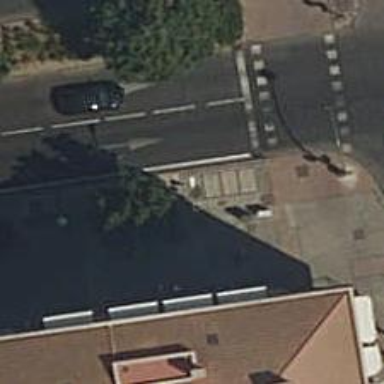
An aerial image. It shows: Bus stop with shelter. It is platform for public transport.